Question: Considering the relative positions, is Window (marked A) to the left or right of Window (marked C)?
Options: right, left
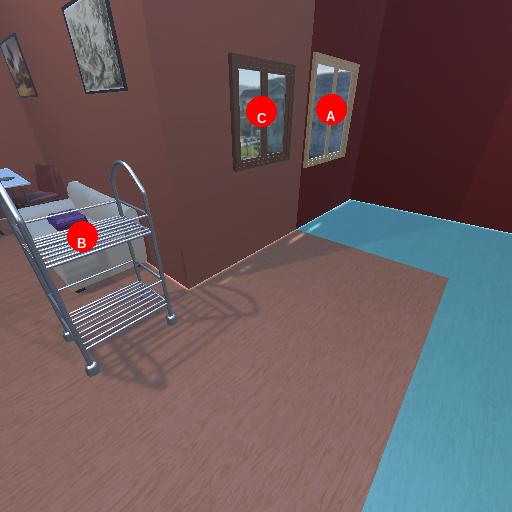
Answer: right